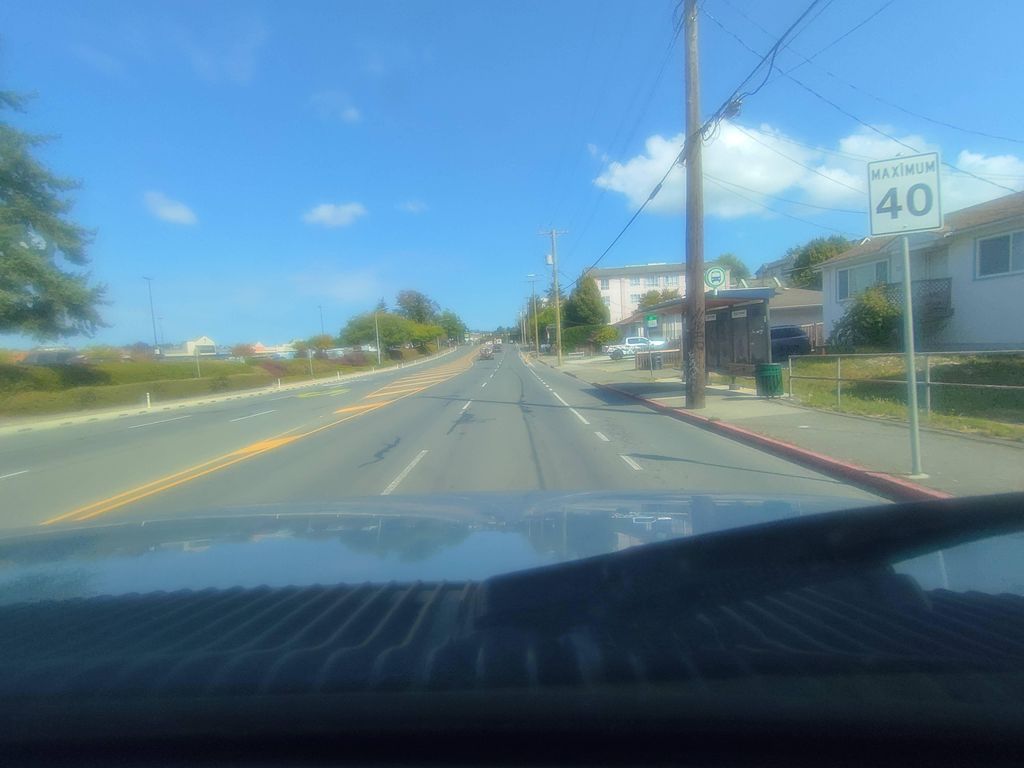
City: victoria